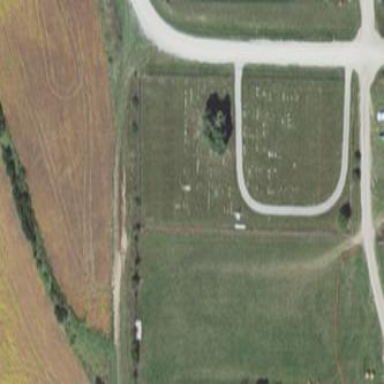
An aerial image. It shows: Cemetery.